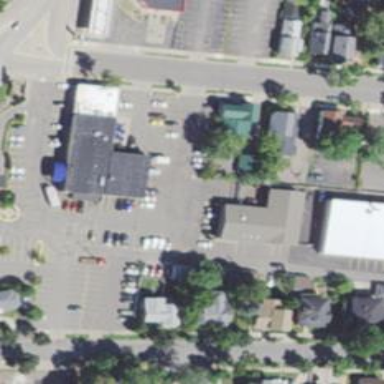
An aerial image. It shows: Retail area.